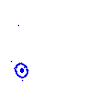
Particle: pion